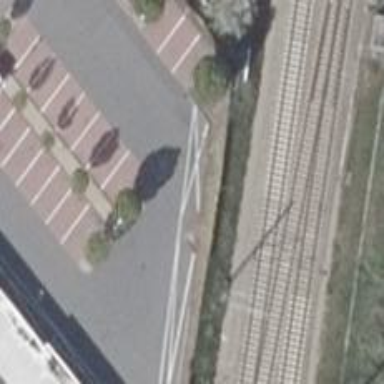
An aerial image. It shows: Parking aisle designated as service road.